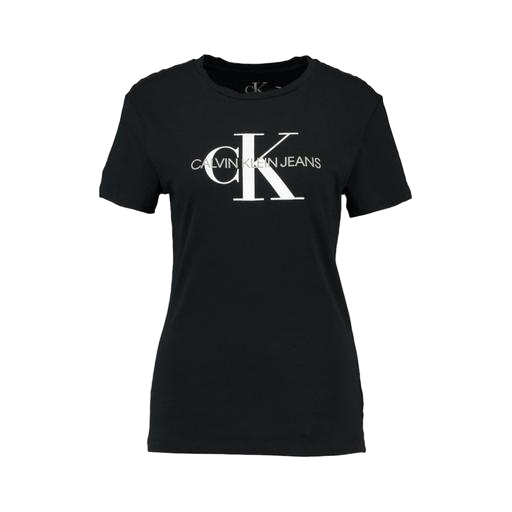
black slim t shirt, black logo-print top, black kelly t-shirt, white background